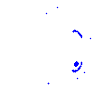
Particle: electron